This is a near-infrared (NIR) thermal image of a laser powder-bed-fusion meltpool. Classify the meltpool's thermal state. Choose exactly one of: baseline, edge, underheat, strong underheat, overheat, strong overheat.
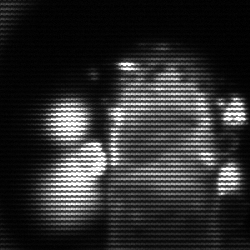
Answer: strong underheat